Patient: sex M, age 79
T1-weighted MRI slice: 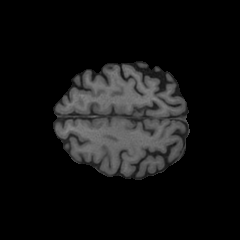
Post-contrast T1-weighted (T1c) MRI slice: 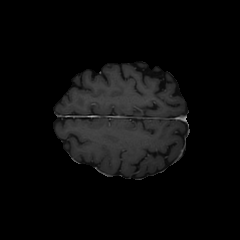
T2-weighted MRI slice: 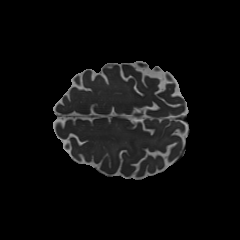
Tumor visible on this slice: no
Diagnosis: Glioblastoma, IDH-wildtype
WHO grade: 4